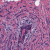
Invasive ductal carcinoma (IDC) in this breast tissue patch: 1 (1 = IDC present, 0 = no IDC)